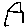
Label: house